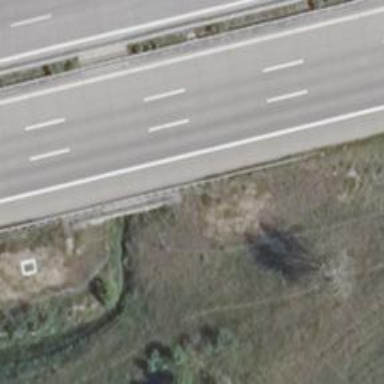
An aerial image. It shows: Motorway area.